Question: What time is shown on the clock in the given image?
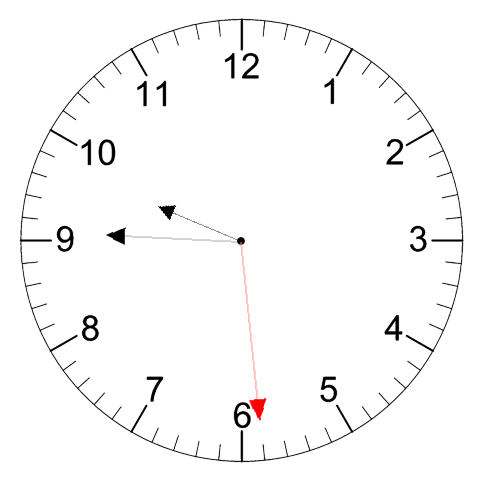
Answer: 09:45:29